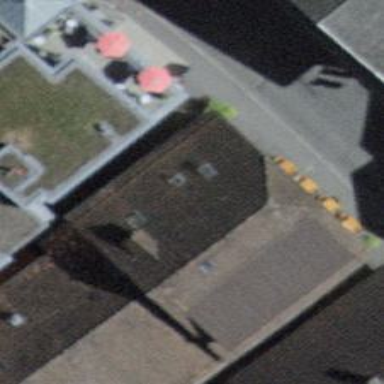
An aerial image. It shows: Restaurant.